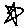
Label: star